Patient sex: M
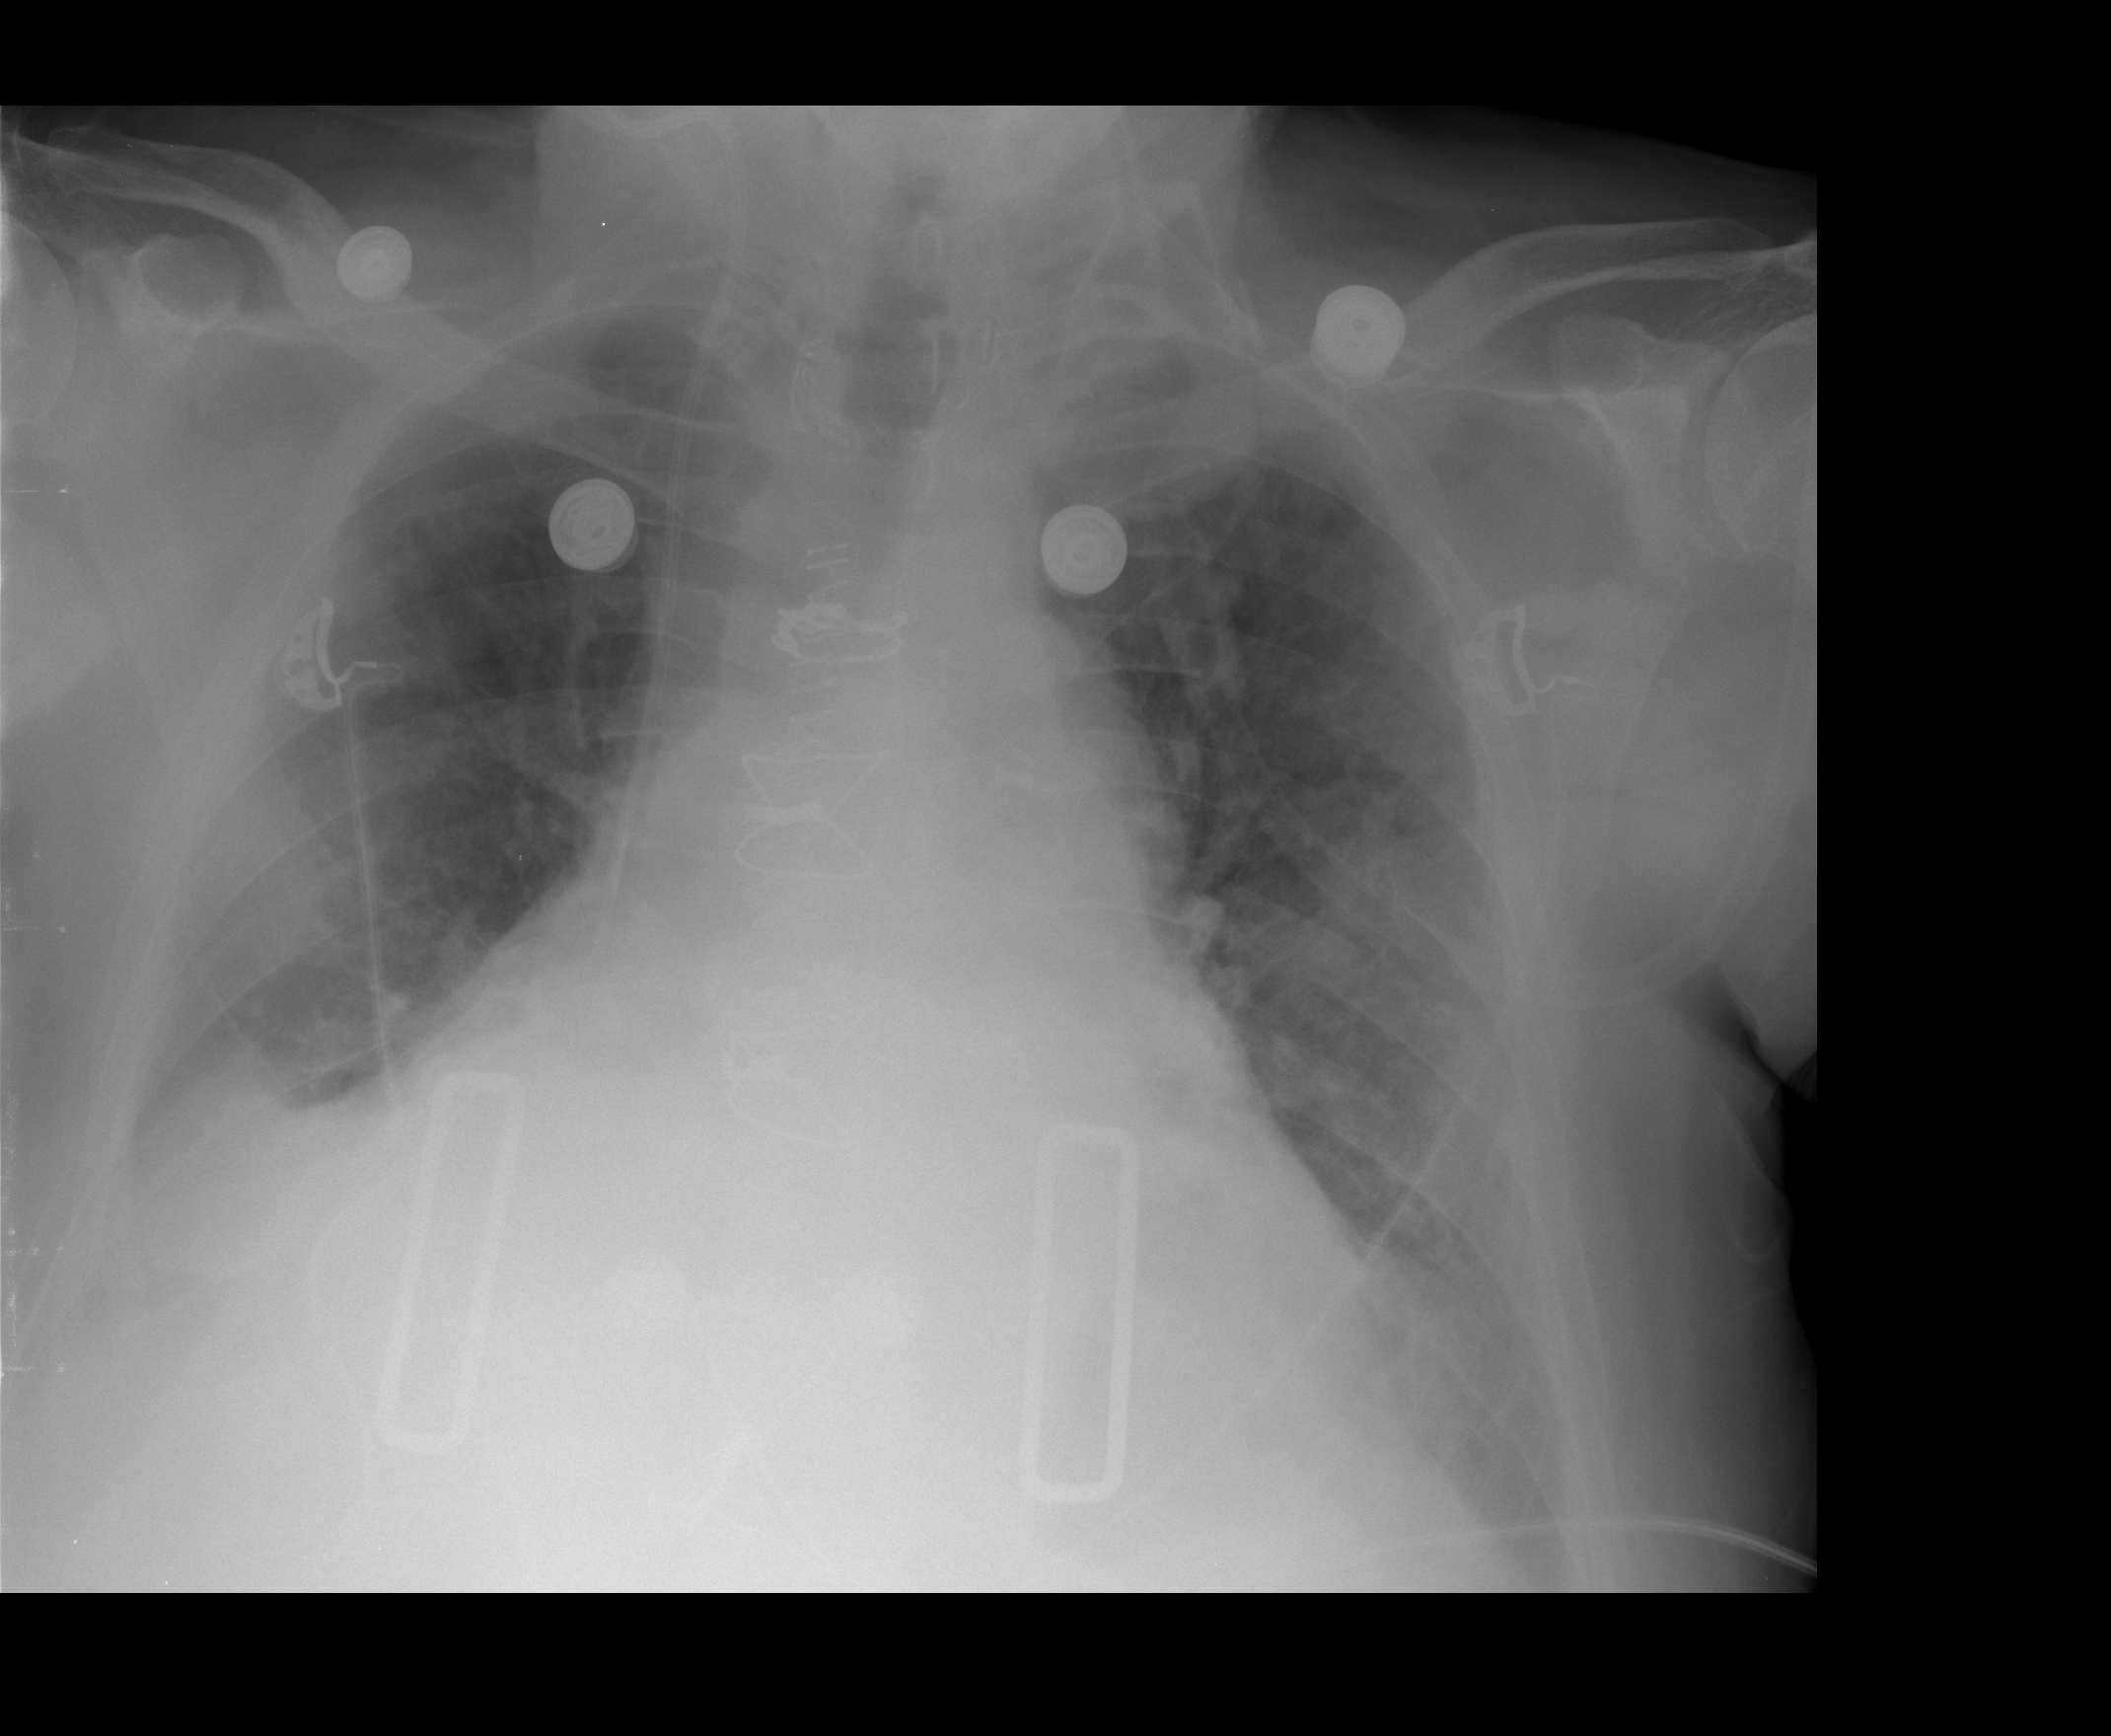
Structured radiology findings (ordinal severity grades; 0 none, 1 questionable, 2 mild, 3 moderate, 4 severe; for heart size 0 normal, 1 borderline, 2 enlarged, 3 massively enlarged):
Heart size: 3
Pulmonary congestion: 3
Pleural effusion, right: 2
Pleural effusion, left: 2
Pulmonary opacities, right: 2
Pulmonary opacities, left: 2
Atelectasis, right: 3
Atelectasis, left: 2